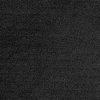
Atmospheric dust classification: dusty